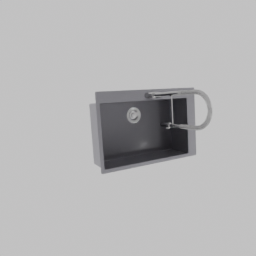
Label: appliances